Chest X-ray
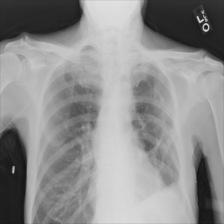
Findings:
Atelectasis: negative
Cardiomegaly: negative
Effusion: negative
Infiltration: negative
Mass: negative
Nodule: negative
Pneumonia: negative
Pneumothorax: negative
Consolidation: negative
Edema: negative
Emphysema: negative
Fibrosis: negative
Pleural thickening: negative
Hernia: negative